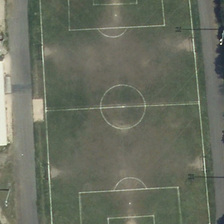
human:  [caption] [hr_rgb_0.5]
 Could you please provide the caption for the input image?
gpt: a building and some green trees are near a football field .

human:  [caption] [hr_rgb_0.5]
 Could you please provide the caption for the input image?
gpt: a building and some green trees are near a football field .

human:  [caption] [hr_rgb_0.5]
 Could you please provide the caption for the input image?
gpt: a building and some green trees are near a football field .

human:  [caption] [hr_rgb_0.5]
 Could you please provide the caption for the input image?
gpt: a building and some green trees are near a football field .

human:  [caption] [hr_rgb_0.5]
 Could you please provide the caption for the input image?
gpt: a building and some green trees are near a football field .